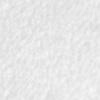
Label: no_change